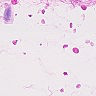
Metastatic tissue present: no